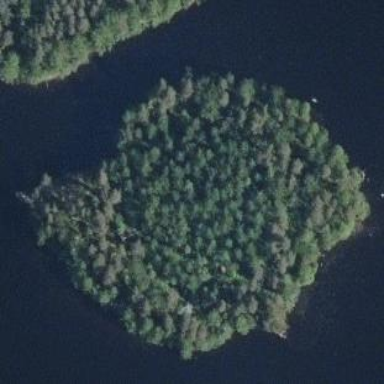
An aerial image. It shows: Islet surrounded by woodland.